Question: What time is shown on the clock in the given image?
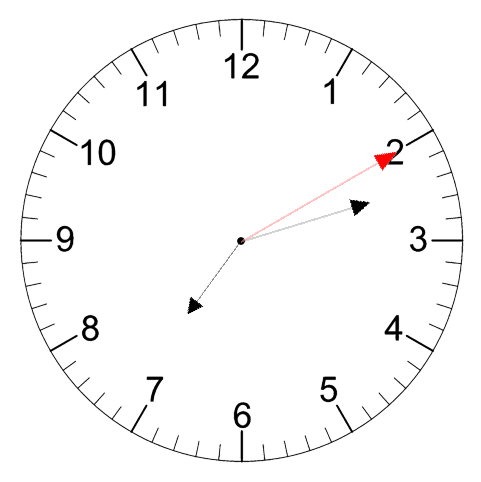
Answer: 07:12:10